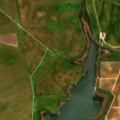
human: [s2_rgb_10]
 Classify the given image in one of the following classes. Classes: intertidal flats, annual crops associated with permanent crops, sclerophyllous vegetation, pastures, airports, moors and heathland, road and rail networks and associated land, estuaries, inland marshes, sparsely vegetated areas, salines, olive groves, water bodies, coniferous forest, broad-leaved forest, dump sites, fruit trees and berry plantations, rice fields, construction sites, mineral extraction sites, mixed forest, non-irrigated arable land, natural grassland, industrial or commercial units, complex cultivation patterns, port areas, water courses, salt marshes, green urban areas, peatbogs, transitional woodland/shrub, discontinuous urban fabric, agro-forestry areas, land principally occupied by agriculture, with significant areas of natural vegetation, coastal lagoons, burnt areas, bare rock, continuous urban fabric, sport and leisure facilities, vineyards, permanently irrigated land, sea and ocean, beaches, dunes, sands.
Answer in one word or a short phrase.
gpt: continuous urban fabric